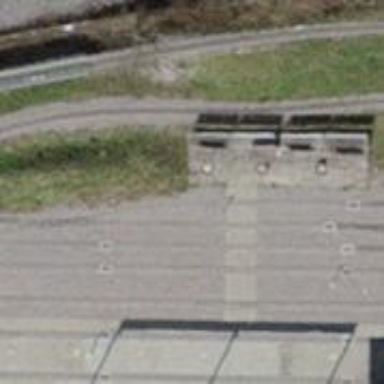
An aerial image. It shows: Miniature railway.